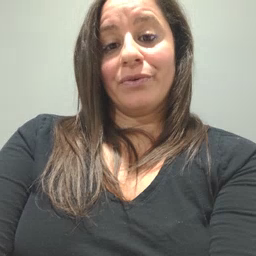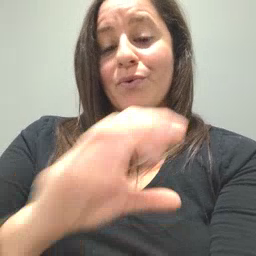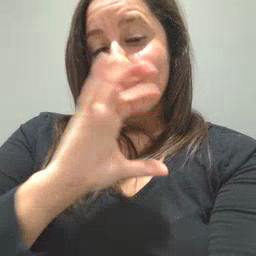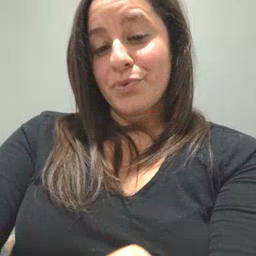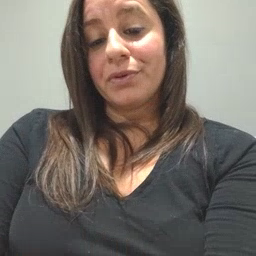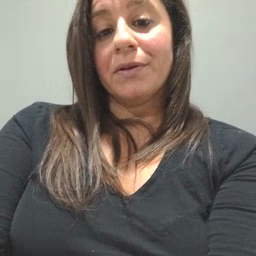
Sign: old